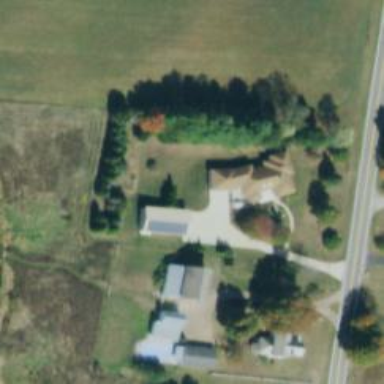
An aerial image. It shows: Driveway.